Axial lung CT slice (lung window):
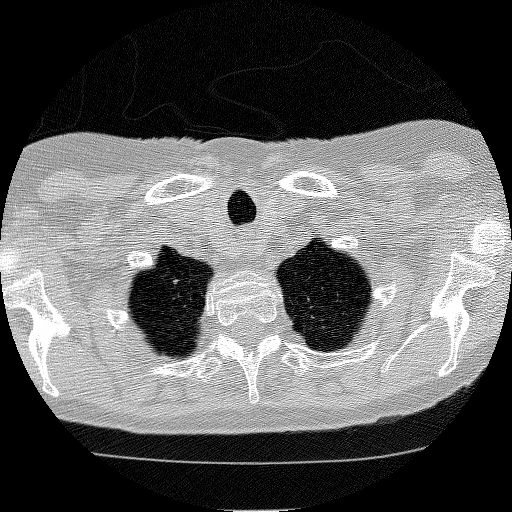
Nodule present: no